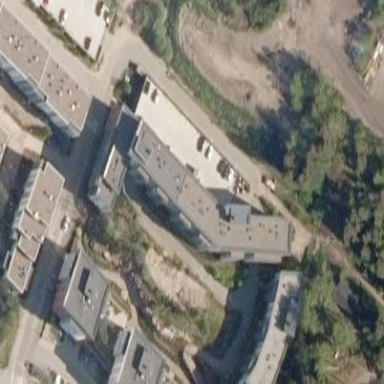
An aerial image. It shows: Multi-storey parking facility.